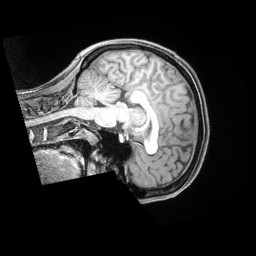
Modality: T1w
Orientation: sagittal
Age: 34
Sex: female
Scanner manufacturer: siemens
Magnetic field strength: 3 T
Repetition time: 2 s
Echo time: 0.00211 s